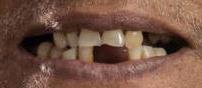
Condition: hypodontia